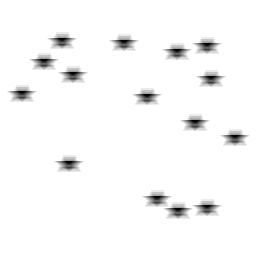
Squares: 0
Triangles: 0
Stars: 15
Total shapes: 15